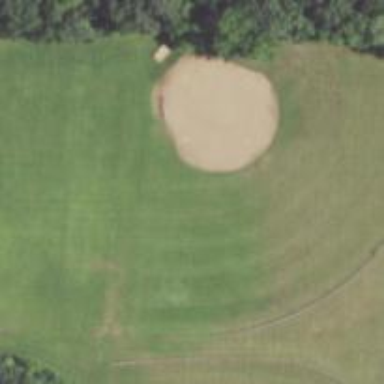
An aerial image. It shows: Softball pitch for leisure land activities.